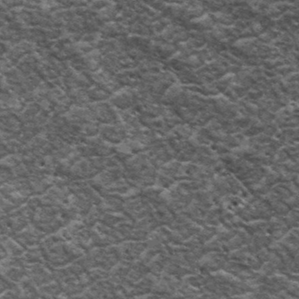
Label: frost